Question: Can anyone help me why the calculateCoin function doesn't show up? Basically what it does is, it calculates the coin, that was generated randomly in the drawMap function within 20% chance.
What I did and not sure doing right is, I called the calculateCoin function IN the drawMap function, and then I call the drawMap in the main.

'''
public static void main(String[] args) {
Main main = new Main();
System.out.println(main.drawMap());
}
public int[][] drawMap(){
int[][] map = new int[5][5];
char coin = 'o';
for(int i =0; i<map.length; i++){
for(int j =0; j<map[i].length; j++){
map[i][j] = (int)(Math.random()*10);
if(map[i][j]<2){
System.out.print(coin+ " ");
}
else
System.out.print("*"+ " ");
}
System.out.println("");
}
calculateCoin(map, coin);
System.out.println("");
return map;
}
public int calculateCoin(int[][] map, char coin){
int result = 0;
for(int i = 0; i<map.length; i++){
for(int j = 0; j<map[i].length; j++){
if(map[i][j] == coin){
result++;
}
}
}
return result;
}
'''
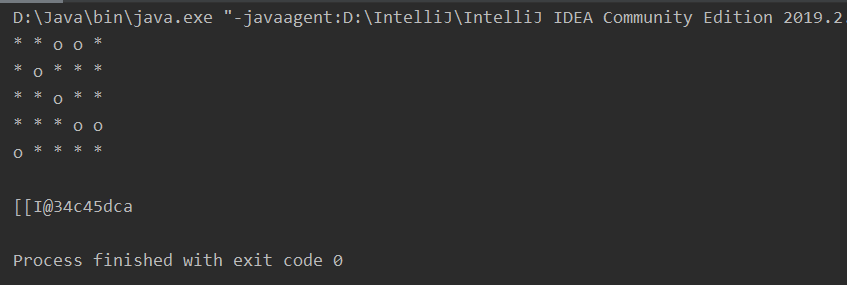
Answer: The function is actually being called but the value that you return from it is not stored in any variable. If you want something to happen after printing the map, store the result of the call in a variable and then print it.
'''
int calculatedCoin = calculateCoin(map, coin);
System.out.println("Calculated coin: " + calculatedCoin)
'''